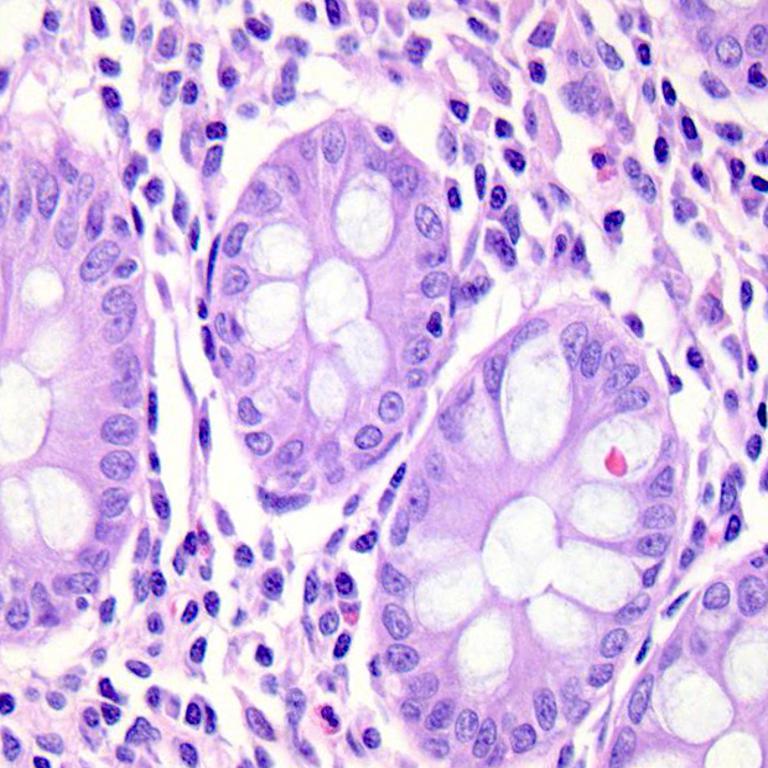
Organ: colon
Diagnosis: benign